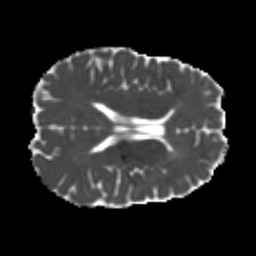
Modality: MD
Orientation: axial
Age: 22
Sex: male
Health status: healthy
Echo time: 0.074 s